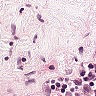
Metastatic tissue present: no